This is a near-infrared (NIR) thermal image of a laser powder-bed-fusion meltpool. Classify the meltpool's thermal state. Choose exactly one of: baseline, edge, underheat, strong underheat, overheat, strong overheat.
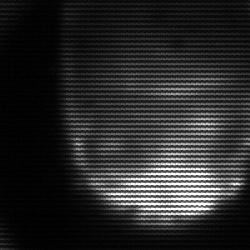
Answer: edge